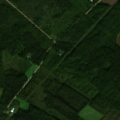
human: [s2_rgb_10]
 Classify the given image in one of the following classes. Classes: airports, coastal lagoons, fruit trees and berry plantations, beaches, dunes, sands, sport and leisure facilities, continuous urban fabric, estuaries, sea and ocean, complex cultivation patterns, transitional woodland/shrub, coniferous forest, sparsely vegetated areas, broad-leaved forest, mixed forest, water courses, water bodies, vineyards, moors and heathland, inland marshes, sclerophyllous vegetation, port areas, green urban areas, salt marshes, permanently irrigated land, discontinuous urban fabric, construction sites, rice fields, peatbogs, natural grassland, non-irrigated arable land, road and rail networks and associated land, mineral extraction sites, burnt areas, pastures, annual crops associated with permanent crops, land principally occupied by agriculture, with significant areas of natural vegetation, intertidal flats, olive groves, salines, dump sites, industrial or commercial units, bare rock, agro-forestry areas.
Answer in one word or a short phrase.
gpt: mixed forest, transitional woodland/shrub